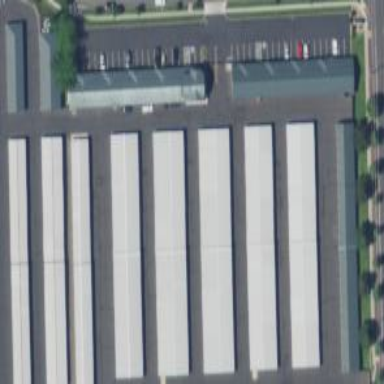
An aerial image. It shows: Garages used for storage purposes.